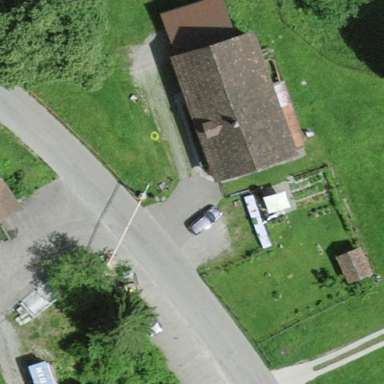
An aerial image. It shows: Farm building.